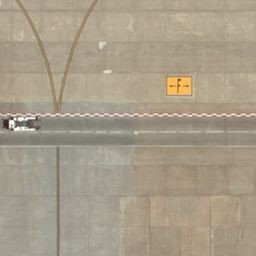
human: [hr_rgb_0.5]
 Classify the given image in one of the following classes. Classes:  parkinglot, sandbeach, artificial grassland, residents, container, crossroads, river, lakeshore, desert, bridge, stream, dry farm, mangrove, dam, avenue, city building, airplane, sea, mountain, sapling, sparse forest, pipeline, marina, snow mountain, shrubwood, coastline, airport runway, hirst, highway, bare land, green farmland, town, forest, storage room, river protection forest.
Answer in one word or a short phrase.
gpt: airport runway